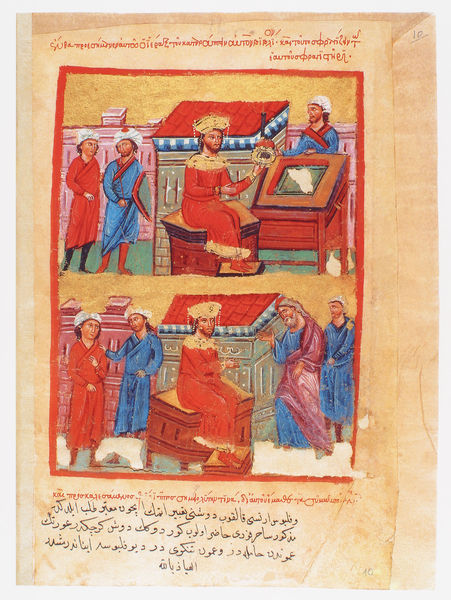
Titel: Der griechische Alexanderroman
Institution: Venedig, Hellenic Institute Codex Gr. 5
Schlagwörter: blau, männer, krone, blue, crown, king, könig, men, palace, people, red, religious, robes, gold, green, painting, robe, sitting, wall, yellow, print, buch, arabisch, greek, man, house, orange, stand, paper, purple, story, writing, handschrift, ancient, toga, history, ink, medieval, book, tale, ochre, paint, persian, orient, arabic, islamic, fehlstellen, islam, page, arab, eastern, illumination, royalty, text, turban, pergament, primary colors, headdress, headgear, damaged, ilustration, hebrew, kölnig, hindi, tect, storie, ancien, illumnation